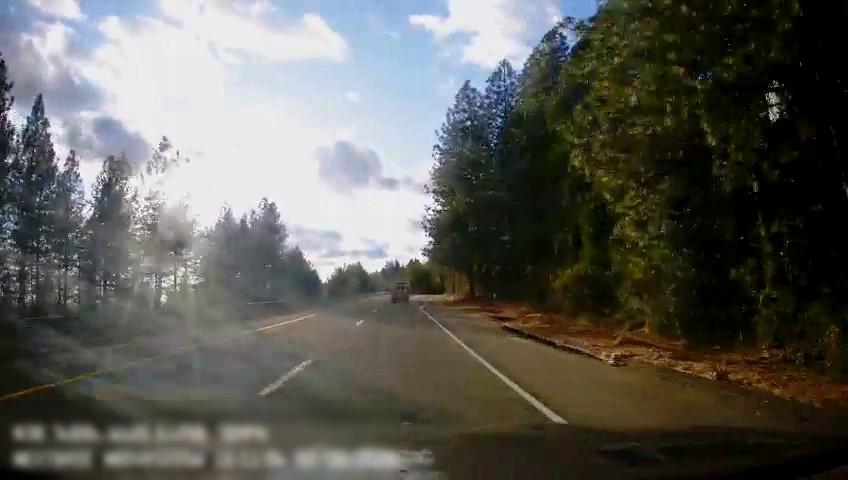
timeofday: Day
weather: Sunny
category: Drivable Space
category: Vehicles | Van
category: Lanes | Alternate Lane
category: Lanes | Current Lane
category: Lanes | Current Lane